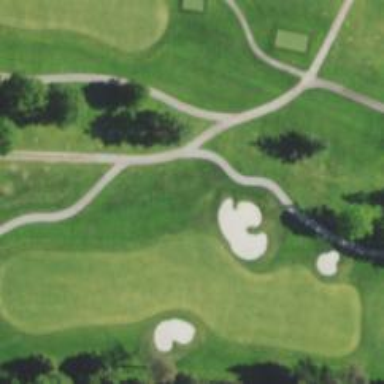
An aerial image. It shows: Path used for both walking and golf.